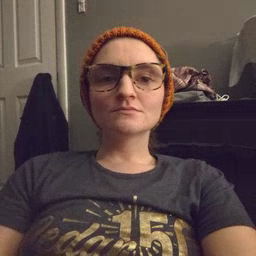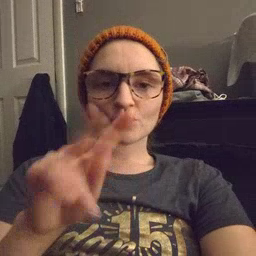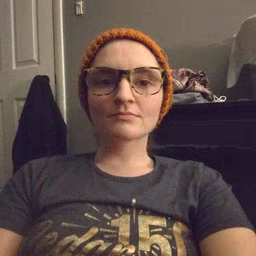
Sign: TV